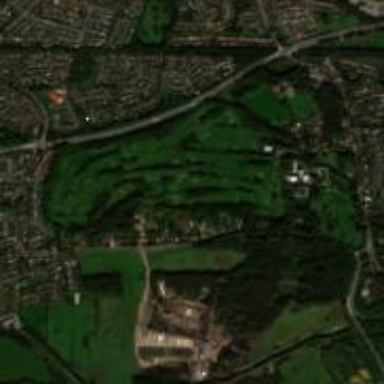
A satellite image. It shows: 18-hole golf course situated within leisure land.